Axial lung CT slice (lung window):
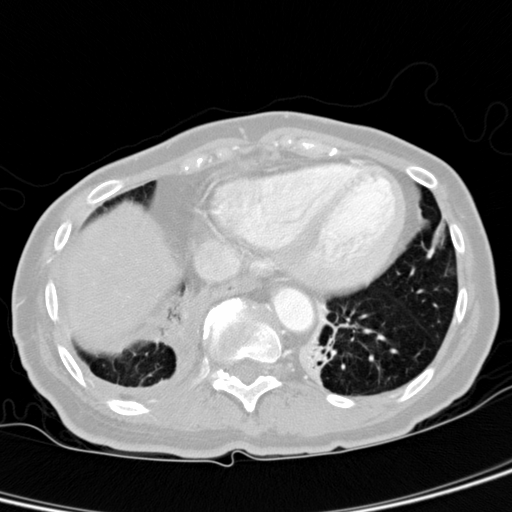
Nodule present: no